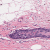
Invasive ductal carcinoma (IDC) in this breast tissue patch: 0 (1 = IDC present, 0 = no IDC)